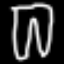
Label: pants